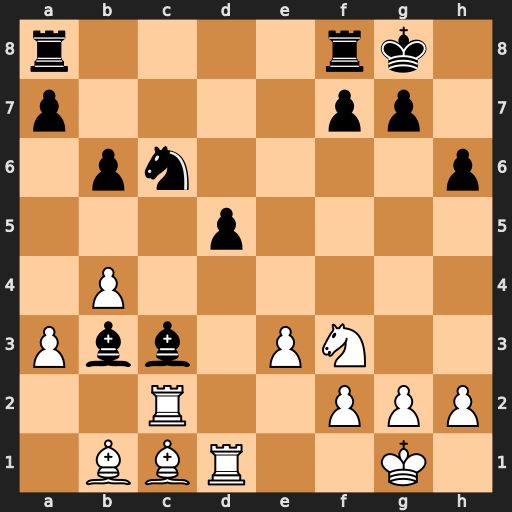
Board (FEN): r4rk1/p4pp1/1pn4p/3p4/1P6/Pbb1PN2/2R2PPP/1BBR2K1
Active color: w
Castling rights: -
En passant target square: -
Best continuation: Rxc3 Bxd1 Rxc6 Bxf3 gxf3